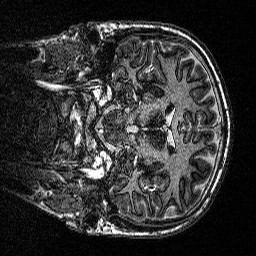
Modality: MP2RAGE
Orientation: coronal
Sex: male
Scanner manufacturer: siemens
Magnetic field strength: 3 T
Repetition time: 5 s
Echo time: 0.00292 s